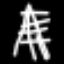
Label: The Eiffel Tower